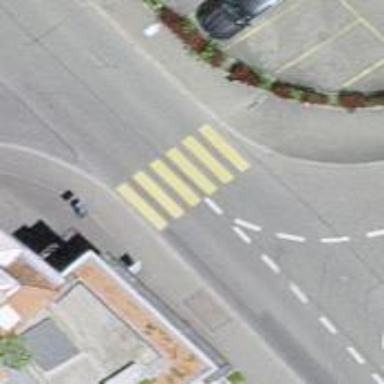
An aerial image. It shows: Uncontrolled crossing on the road.